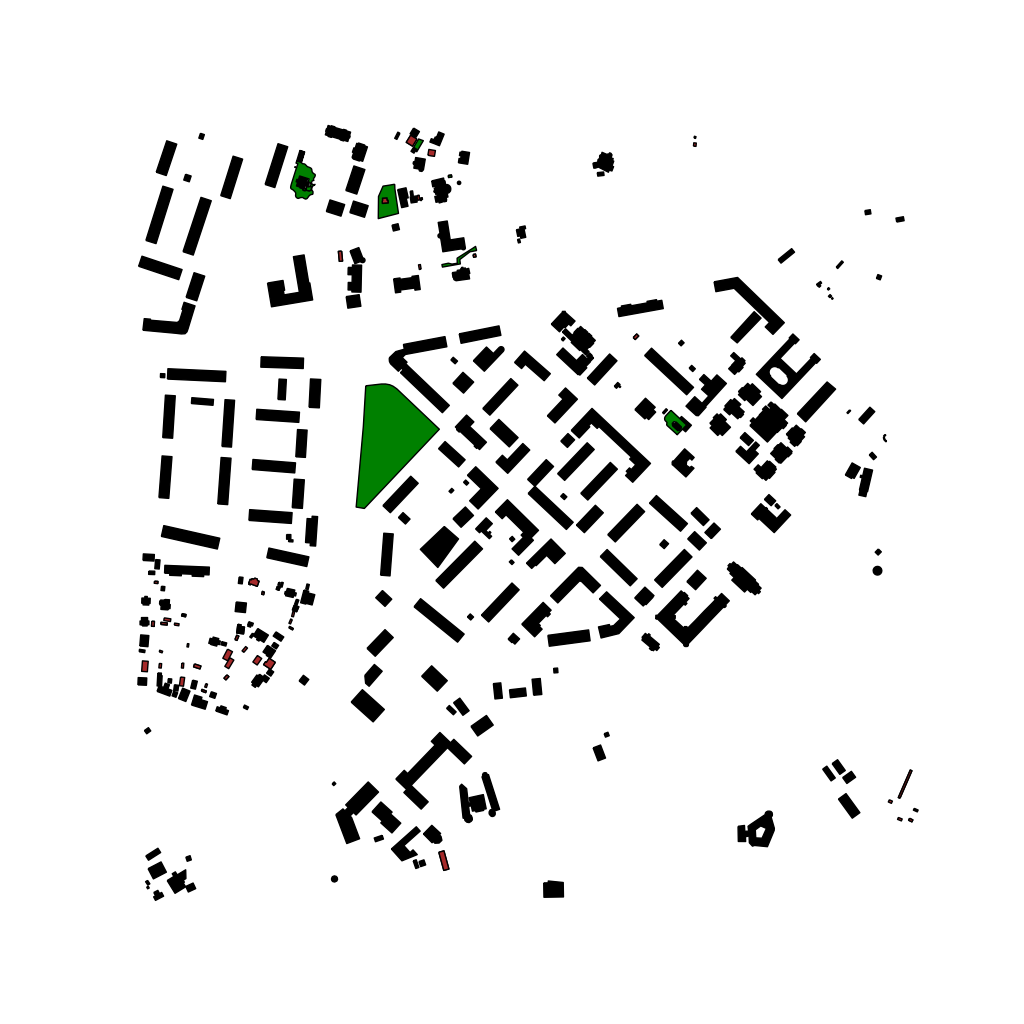
Tags: overhead vector_map, agriculture, business, industrial, recreation, residential, special, historical, modern, soviet, individual_rise, low_rise, medium_rise, density_1, Building, Facility, Park, 1.0 km²